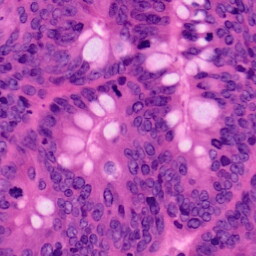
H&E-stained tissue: Colon